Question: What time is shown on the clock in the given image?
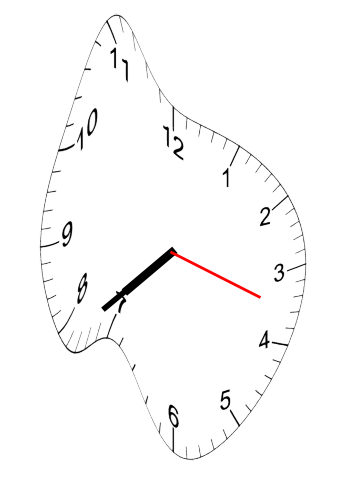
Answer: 07:38:18